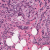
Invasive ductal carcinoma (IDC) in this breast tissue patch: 1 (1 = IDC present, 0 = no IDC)